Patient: sex M, age 36
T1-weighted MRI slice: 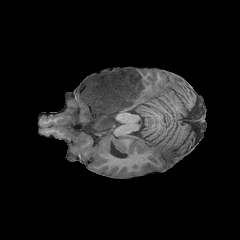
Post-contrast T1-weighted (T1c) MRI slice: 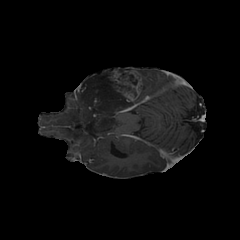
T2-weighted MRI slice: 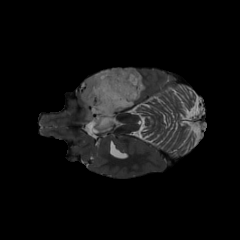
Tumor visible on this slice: yes
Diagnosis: Astrocytoma, IDH-mutant
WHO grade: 4